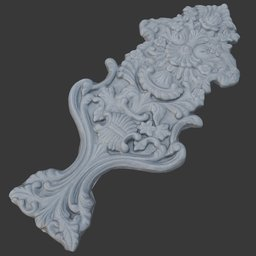
Label: decoration